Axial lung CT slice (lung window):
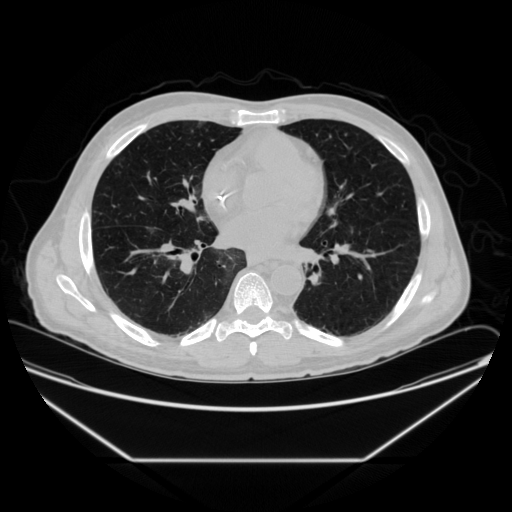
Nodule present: no